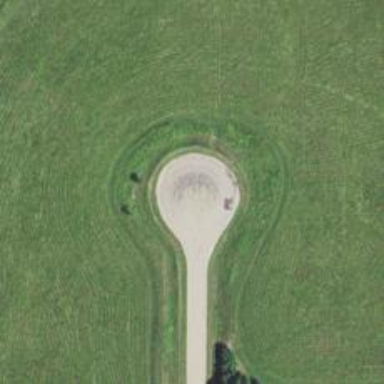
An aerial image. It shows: Turning circle on the road.